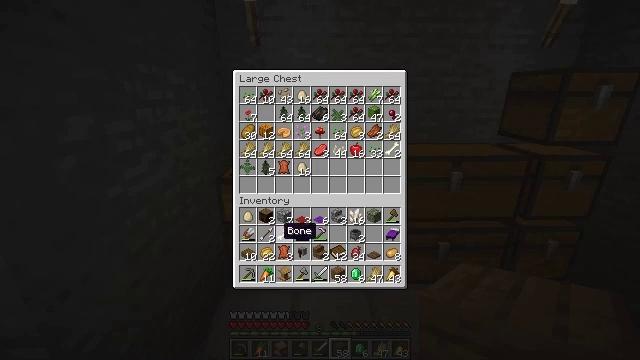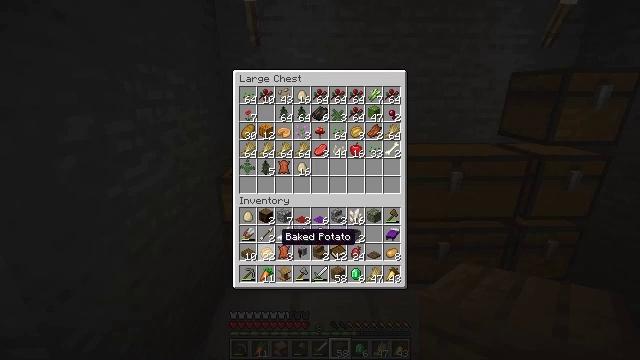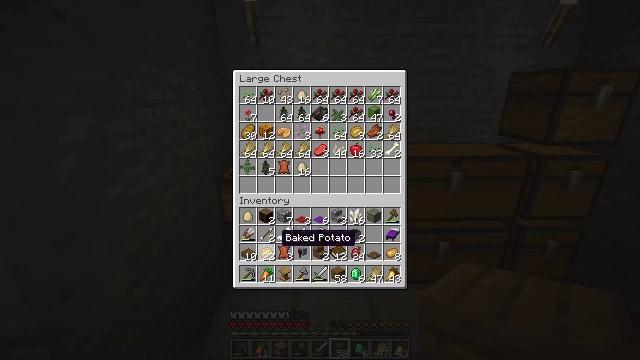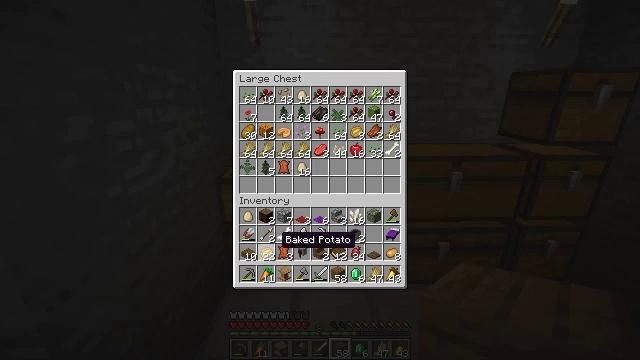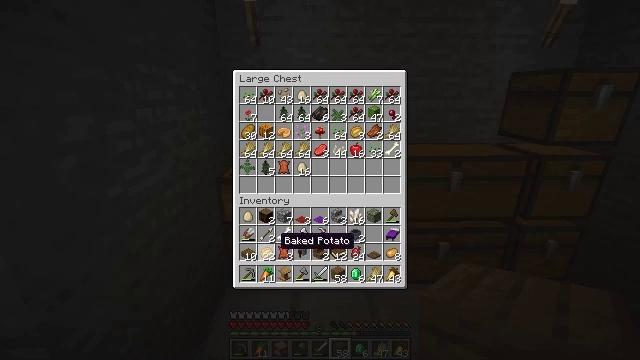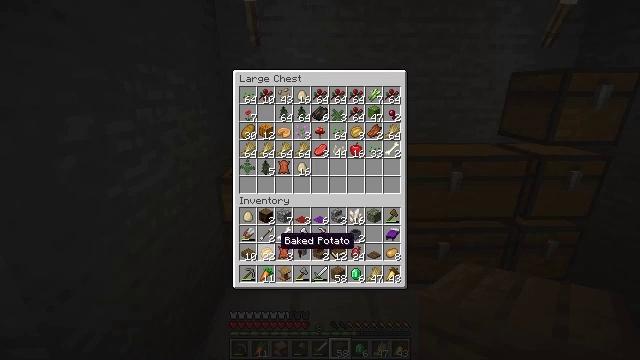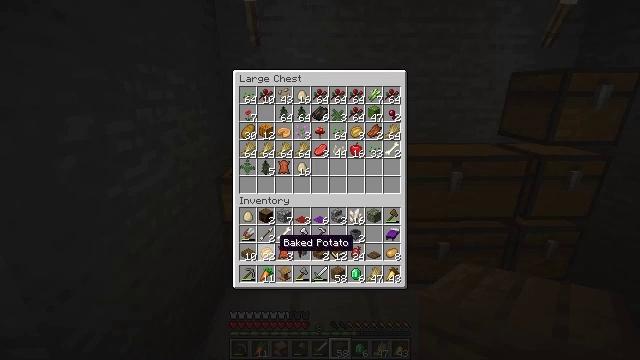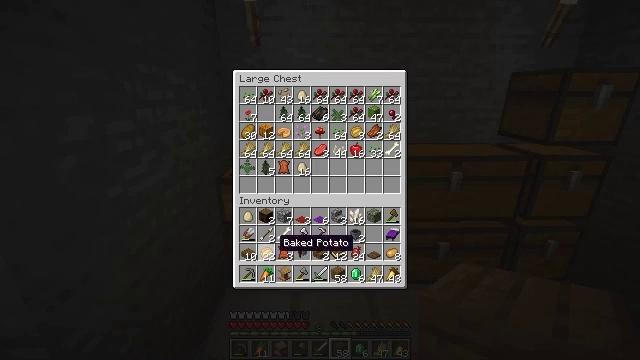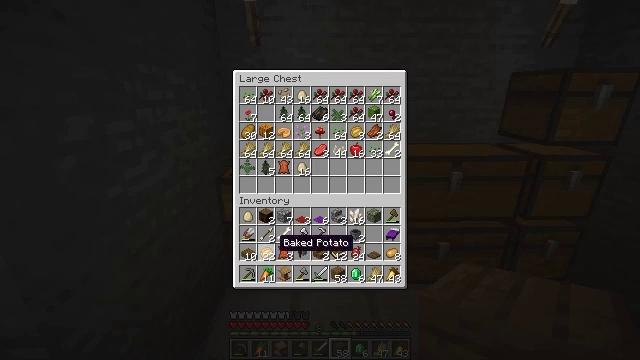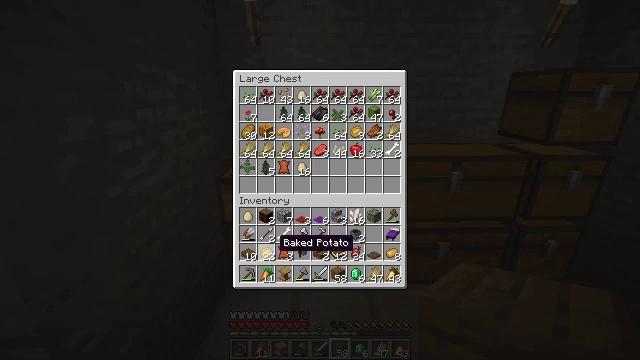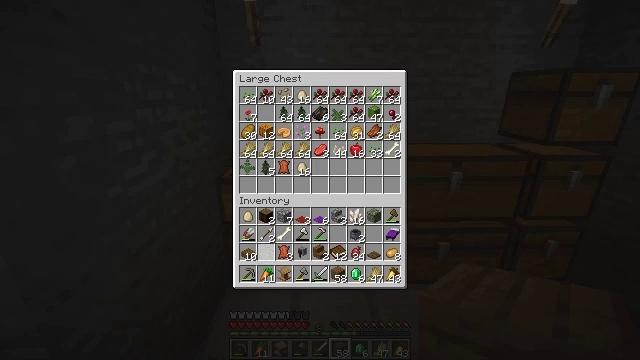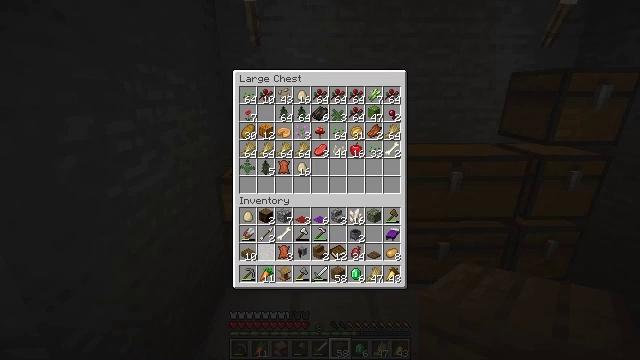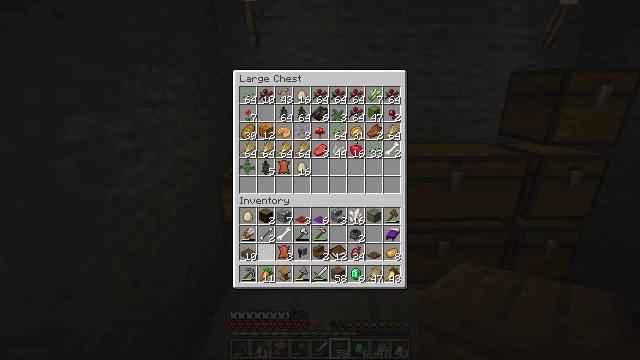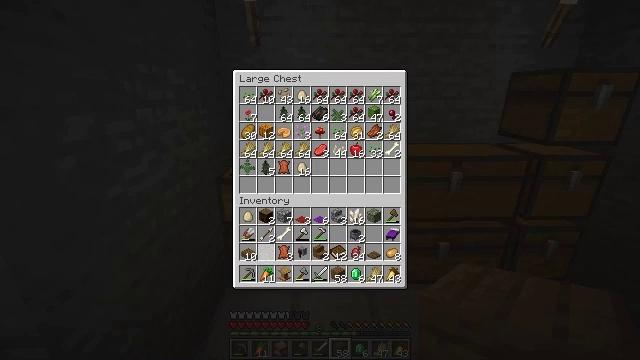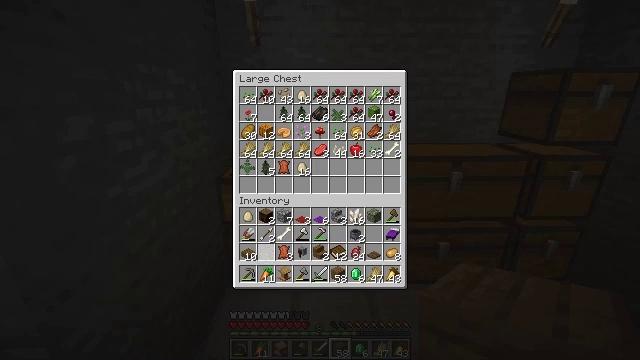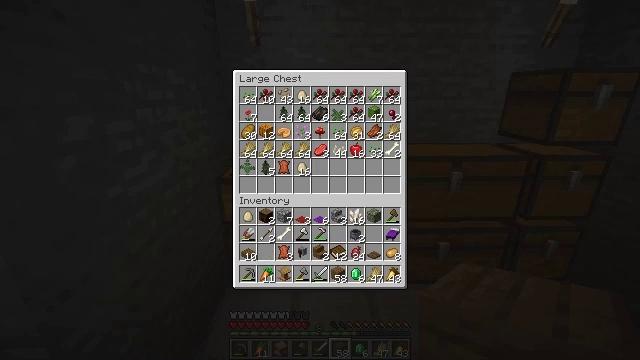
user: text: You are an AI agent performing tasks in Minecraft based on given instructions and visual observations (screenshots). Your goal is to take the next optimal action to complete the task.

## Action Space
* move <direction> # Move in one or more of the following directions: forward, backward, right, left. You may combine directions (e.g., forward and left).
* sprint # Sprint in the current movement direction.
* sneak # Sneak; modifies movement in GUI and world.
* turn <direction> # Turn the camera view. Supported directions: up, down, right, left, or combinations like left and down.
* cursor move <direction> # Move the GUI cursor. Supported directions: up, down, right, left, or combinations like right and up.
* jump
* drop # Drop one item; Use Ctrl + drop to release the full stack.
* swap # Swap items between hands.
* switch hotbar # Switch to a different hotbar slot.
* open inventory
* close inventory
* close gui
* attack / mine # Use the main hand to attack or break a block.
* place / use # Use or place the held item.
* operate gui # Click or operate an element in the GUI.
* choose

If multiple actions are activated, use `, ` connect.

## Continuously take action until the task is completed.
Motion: motion action
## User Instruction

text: Harvest bamboo from the farm.
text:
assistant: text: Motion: sneak
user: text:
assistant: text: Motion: sneak
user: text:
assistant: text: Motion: sneak
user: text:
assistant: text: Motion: sneak
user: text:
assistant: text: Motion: sneak
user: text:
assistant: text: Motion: sneak
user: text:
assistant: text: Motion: sneak
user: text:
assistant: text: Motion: sneak
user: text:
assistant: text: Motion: sneak
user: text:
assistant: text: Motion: sneak, attack / mine
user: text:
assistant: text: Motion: sneak, attack / mine
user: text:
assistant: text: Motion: sneak
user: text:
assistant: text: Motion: sneak
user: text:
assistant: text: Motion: sneak
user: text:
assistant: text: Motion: sneak, turn down
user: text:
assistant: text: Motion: sneak
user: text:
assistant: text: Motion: sneak
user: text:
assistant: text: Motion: sneak
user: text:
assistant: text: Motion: sneak
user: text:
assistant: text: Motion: sneak
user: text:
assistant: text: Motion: sneak, turn right and up
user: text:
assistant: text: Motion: sneak, turn right and up
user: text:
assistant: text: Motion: sneak, turn right and up
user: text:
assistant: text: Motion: sneak, turn right and up
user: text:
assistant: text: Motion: sneak
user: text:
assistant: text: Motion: sneak
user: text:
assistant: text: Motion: turn right
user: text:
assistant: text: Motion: no_op
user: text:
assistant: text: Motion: no_op
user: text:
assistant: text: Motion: no_op